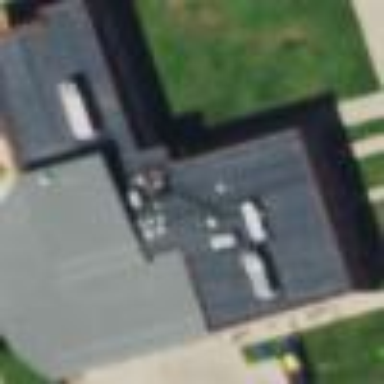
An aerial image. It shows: Fire station building.